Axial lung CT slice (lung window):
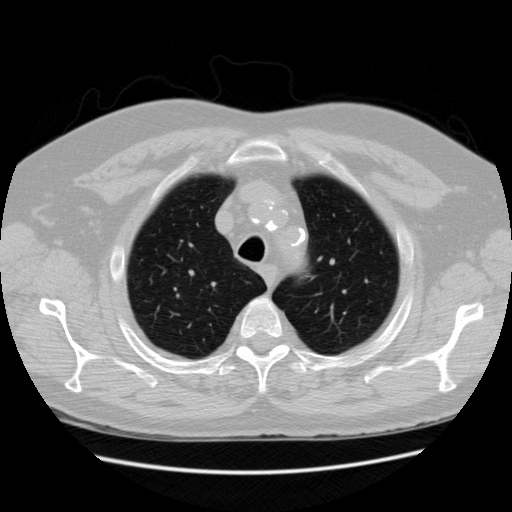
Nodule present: no